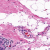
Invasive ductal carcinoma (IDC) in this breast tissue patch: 0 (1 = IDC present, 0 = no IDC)